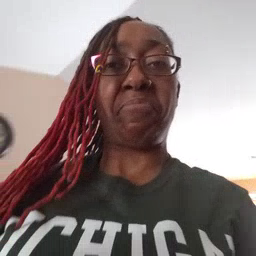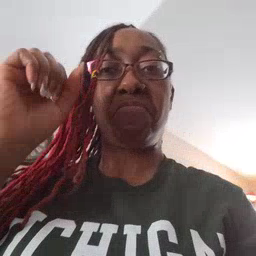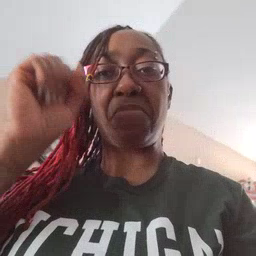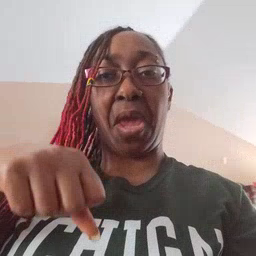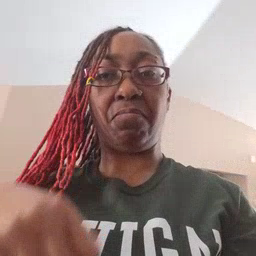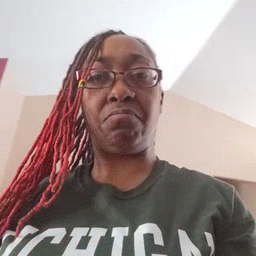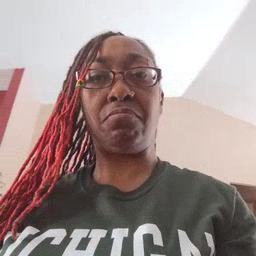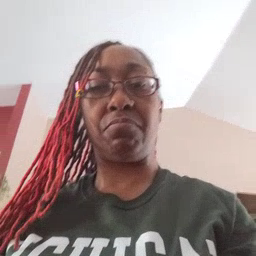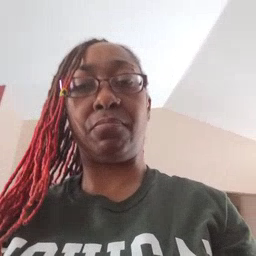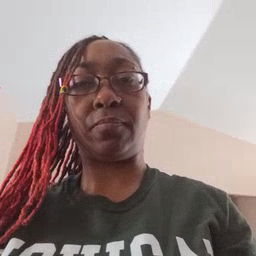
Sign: can